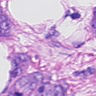
Metastatic tissue present: yes